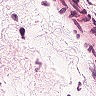
Metastatic tissue present: no